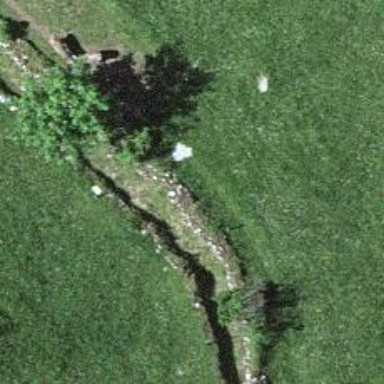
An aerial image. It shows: Dry stone wall barrier.